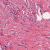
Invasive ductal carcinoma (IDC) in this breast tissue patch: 0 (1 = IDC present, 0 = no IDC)